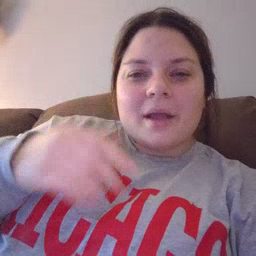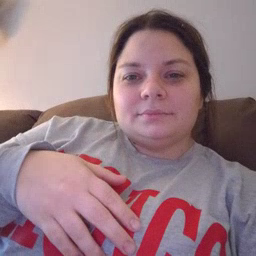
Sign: cry